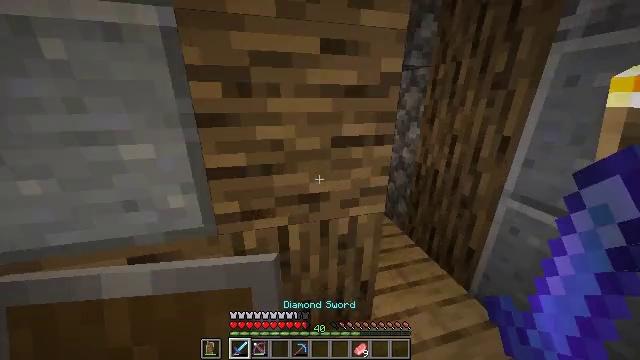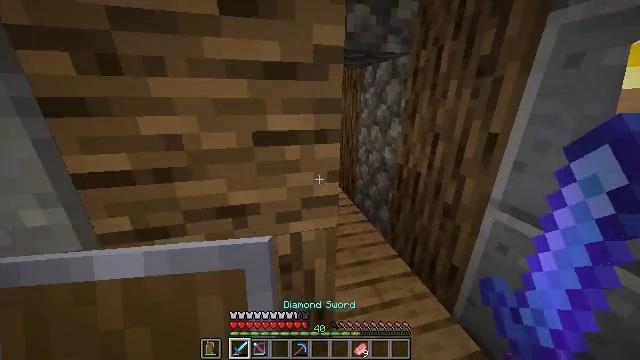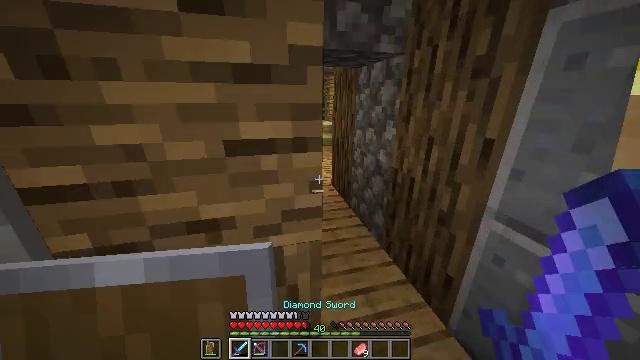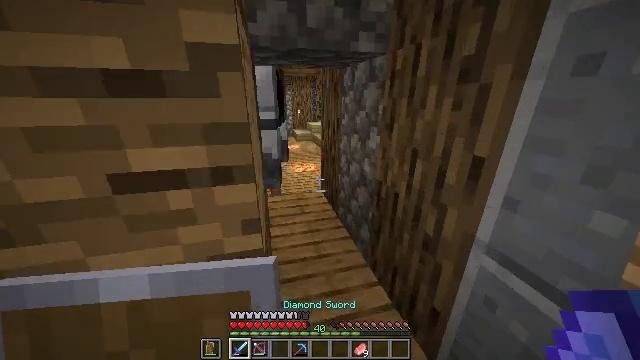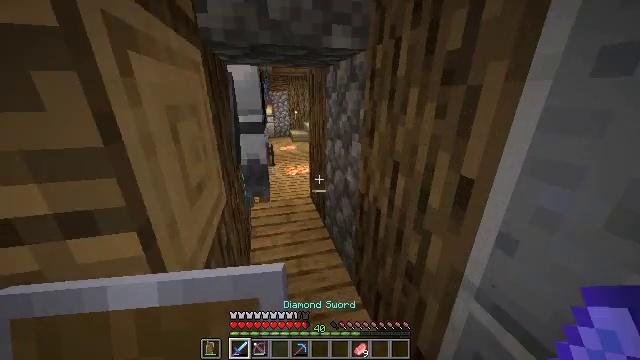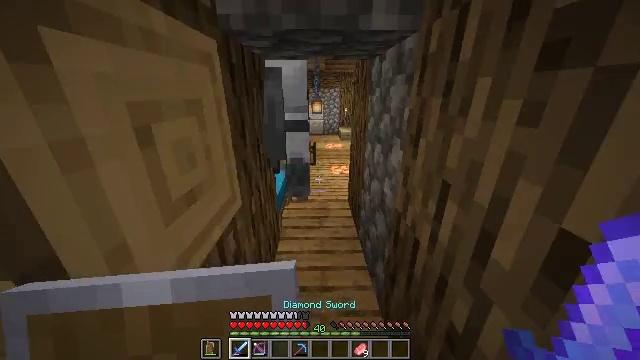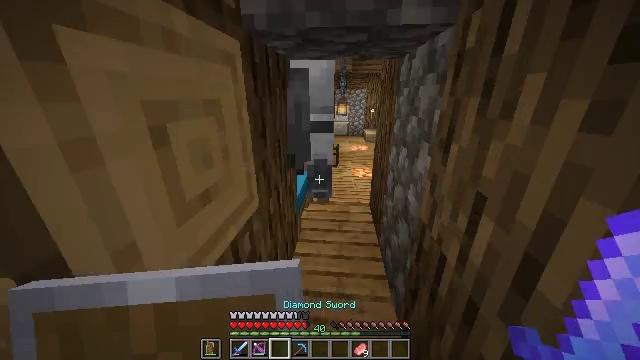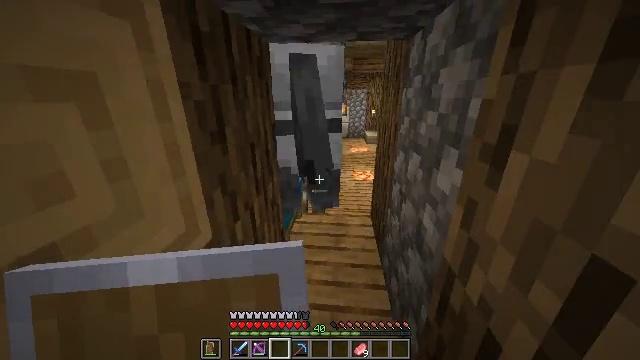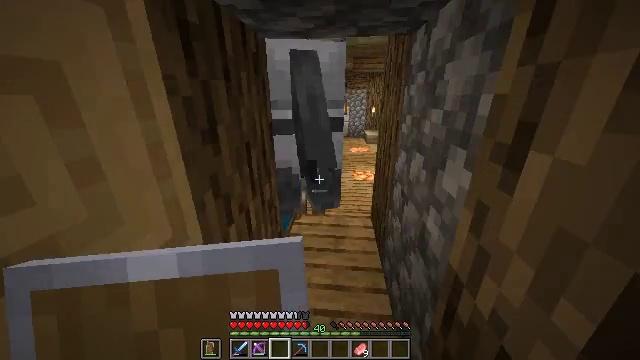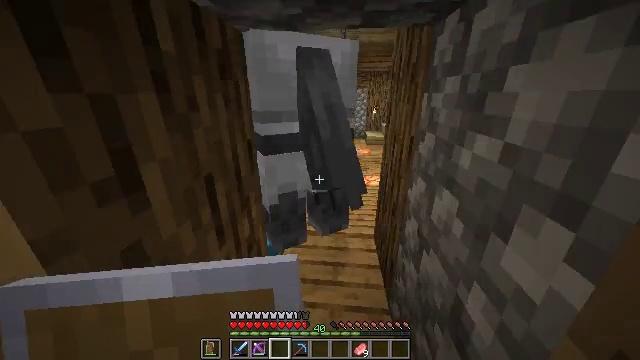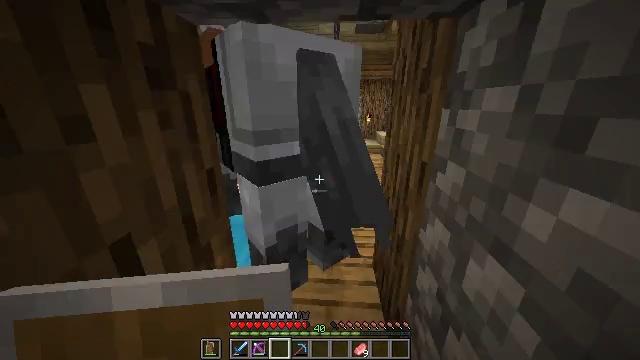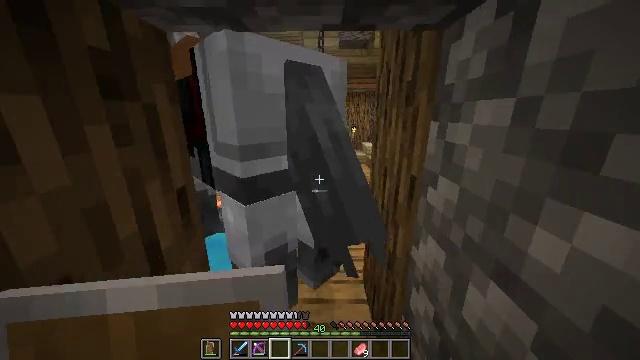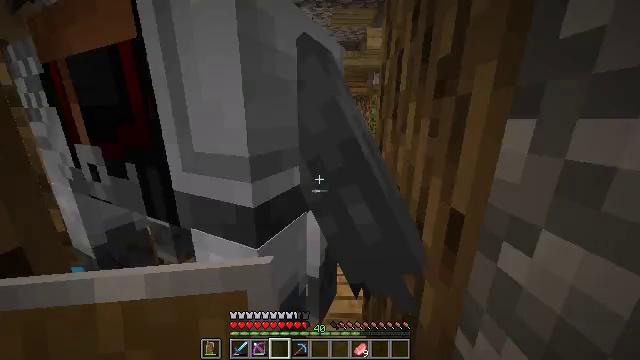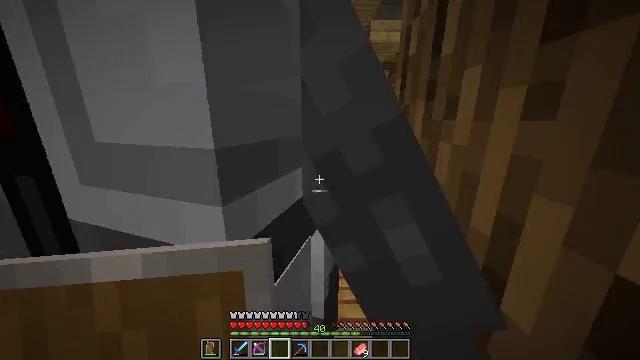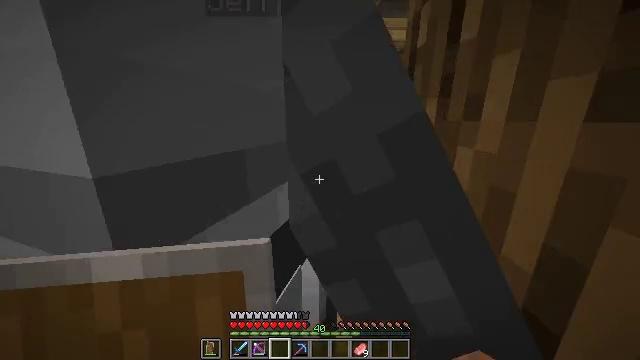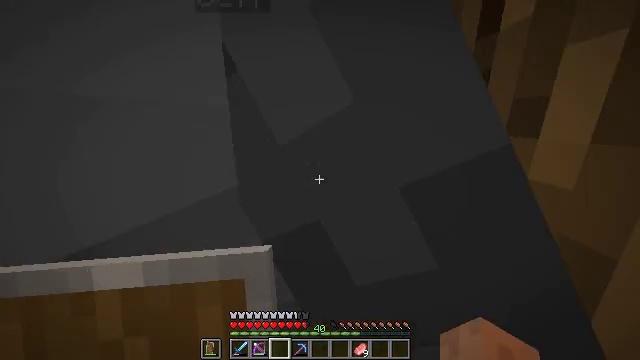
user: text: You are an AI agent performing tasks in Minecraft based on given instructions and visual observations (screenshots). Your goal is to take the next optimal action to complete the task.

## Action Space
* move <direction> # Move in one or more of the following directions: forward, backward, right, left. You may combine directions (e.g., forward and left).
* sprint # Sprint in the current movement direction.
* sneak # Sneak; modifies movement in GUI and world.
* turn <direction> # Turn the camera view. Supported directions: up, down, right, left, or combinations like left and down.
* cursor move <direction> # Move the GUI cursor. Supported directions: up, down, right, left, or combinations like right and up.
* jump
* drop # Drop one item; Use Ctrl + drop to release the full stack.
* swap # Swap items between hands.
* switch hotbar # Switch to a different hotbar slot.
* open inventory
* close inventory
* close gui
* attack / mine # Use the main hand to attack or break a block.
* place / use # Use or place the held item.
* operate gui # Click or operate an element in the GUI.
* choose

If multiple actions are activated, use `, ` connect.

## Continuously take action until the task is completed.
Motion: motion action
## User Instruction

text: Refine ancient debris to craft netherite scrap.
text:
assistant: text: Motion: move forward and move right
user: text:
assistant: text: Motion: move forward and move right
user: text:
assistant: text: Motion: move forward and move right
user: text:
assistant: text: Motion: move forward and move right
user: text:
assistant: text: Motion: move forward, turn left
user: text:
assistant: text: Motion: move forward, turn left, switch to hotbar 3
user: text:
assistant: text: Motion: move forward, switch to hotbar 3
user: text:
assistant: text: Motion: move forward, switch to hotbar 3
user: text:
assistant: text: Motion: move forward
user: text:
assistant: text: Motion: move forward, turn right and up
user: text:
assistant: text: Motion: move forward, turn right and up
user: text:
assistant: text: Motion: move forward, turn right
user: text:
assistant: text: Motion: move forward
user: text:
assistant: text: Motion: move forward
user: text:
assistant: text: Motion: move forward
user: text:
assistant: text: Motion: move forward
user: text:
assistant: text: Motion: move forward
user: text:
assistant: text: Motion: move forward
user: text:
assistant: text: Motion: move forward
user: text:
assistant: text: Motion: move forward
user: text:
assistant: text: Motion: move forward
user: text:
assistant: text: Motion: move forward
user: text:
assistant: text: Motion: move forward
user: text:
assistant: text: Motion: move forward
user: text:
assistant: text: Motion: move forward
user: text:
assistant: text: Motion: move forward
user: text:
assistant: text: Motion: move forward
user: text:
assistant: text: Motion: move forward, turn left and up
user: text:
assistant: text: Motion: move forward, turn left and up
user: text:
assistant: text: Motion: move forward, turn left and up